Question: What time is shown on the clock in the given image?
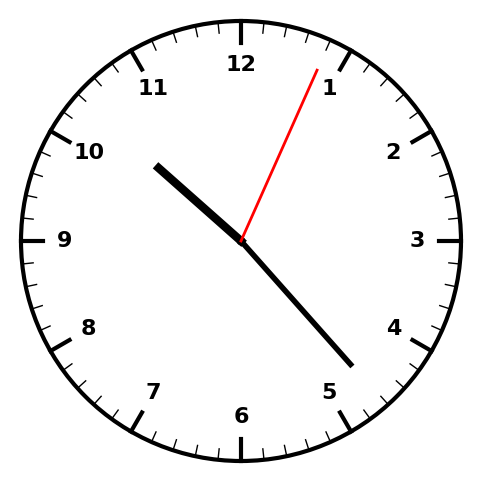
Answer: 10:23:04